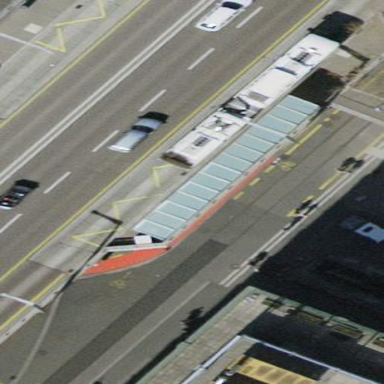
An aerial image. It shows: Public transport shelter.